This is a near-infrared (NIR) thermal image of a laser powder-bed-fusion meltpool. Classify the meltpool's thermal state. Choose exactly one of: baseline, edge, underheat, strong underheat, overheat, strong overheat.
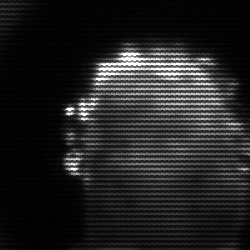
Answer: baseline